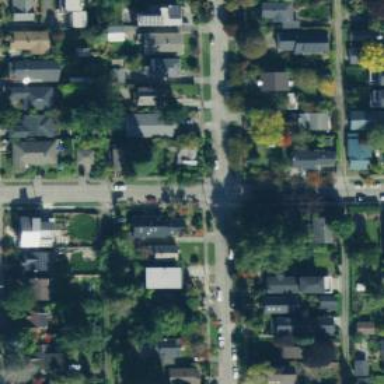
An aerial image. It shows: Residential road with separate sidewalk.